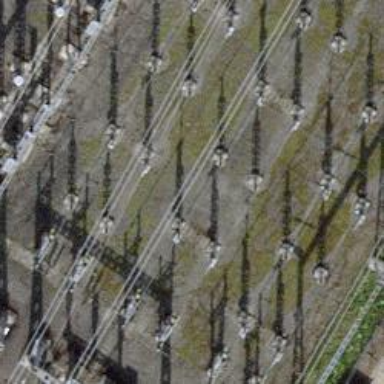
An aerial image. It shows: Switch used for power control.